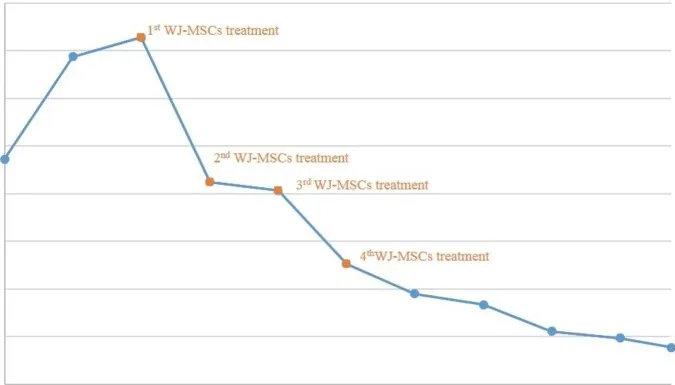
Trend of wound regression.
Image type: pathology (immunostaining)